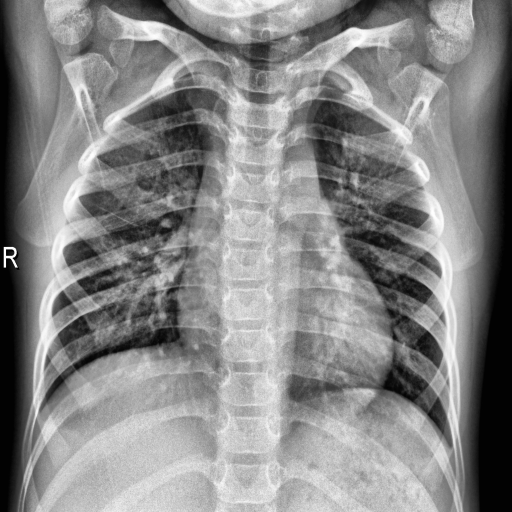
Finding: NORMAL